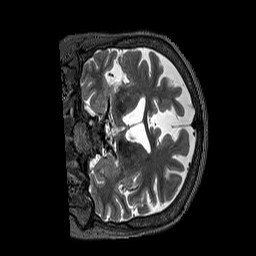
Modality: T2w
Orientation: coronal
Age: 62
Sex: female
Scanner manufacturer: siemens
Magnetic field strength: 3 T
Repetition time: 3.2 s
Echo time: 0.567 s